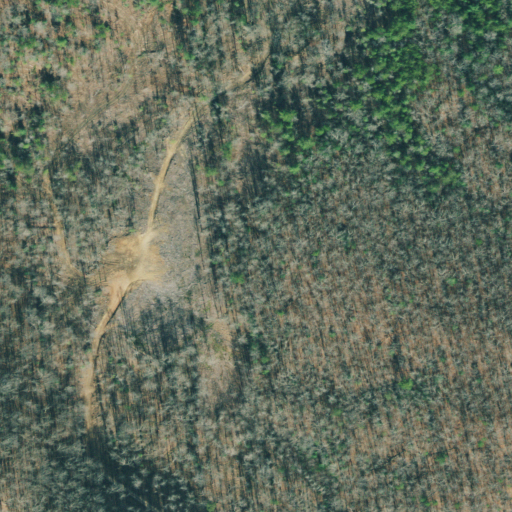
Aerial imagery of mountain in Georgia named Thomas Mountain containing deciduous forest, mixed forest, evergreen forest, open development, and grassland